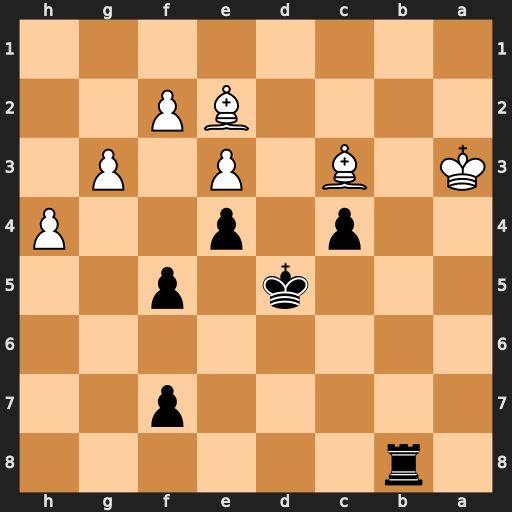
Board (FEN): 1r6/5p2/8/3k1p2/2p1p2P/K1B1P1P1/4BP2/8
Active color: b
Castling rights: -
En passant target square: -
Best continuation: Rb3+ Ka2 Rxc3